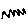
Label: zigzag